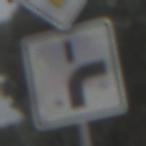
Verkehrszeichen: VerlaufVorfahrtsstrasse8
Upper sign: Vorfahrtsstrasse
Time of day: MorningAfternoon
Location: Outdoor (Nature)
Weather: Overcast
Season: NotSpecified
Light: Natural